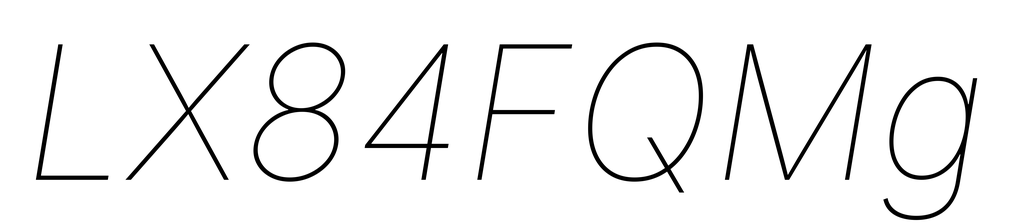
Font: Inter-Italic_Thin_Italic